Aerial crown-view tile of a tropical tree (Barro Colorado Island, Panama), acquired 20241216:
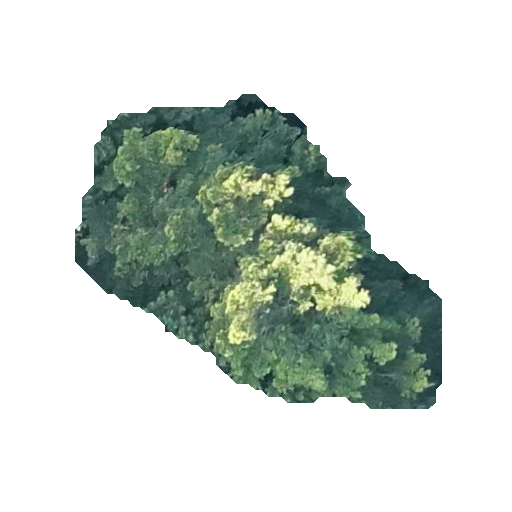
Species: Terminalia amazonia
GBIF accepted scientific name: Terminalia amazonica
Crown area: 108.28 m²